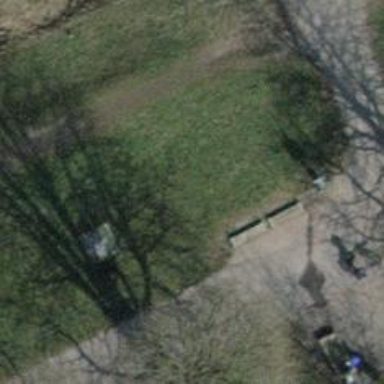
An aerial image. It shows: Brown bench in the vicinity.